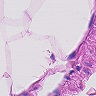
Metastatic tissue present: no